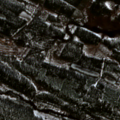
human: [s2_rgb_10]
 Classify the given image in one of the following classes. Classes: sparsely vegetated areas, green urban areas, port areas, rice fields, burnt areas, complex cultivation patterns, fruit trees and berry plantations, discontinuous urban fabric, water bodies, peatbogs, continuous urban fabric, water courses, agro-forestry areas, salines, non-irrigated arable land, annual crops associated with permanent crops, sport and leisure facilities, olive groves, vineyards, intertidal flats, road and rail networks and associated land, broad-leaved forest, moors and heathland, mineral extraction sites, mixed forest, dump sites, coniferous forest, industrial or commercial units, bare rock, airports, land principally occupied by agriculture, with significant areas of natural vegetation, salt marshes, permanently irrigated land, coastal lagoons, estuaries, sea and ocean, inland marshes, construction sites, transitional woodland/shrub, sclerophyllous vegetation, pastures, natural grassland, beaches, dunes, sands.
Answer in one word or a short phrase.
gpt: coniferous forest, transitional woodland/shrub